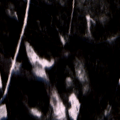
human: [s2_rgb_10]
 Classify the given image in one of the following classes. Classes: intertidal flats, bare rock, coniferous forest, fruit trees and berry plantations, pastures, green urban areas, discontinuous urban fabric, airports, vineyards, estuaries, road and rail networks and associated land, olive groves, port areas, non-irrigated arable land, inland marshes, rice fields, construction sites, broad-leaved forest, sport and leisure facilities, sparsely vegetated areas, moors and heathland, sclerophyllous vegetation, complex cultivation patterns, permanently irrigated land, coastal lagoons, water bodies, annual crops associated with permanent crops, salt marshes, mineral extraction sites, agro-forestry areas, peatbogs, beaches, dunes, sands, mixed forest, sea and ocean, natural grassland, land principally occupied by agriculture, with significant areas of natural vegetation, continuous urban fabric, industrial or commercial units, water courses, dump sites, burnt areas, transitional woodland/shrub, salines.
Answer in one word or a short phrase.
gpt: mixed forest